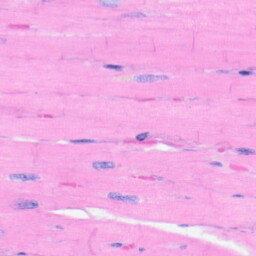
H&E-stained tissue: Heart